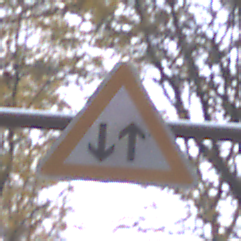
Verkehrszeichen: Gegenverkehr
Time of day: MorningAfternoon
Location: Outdoor (Nature)
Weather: Overcast
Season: Autumn
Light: Natural